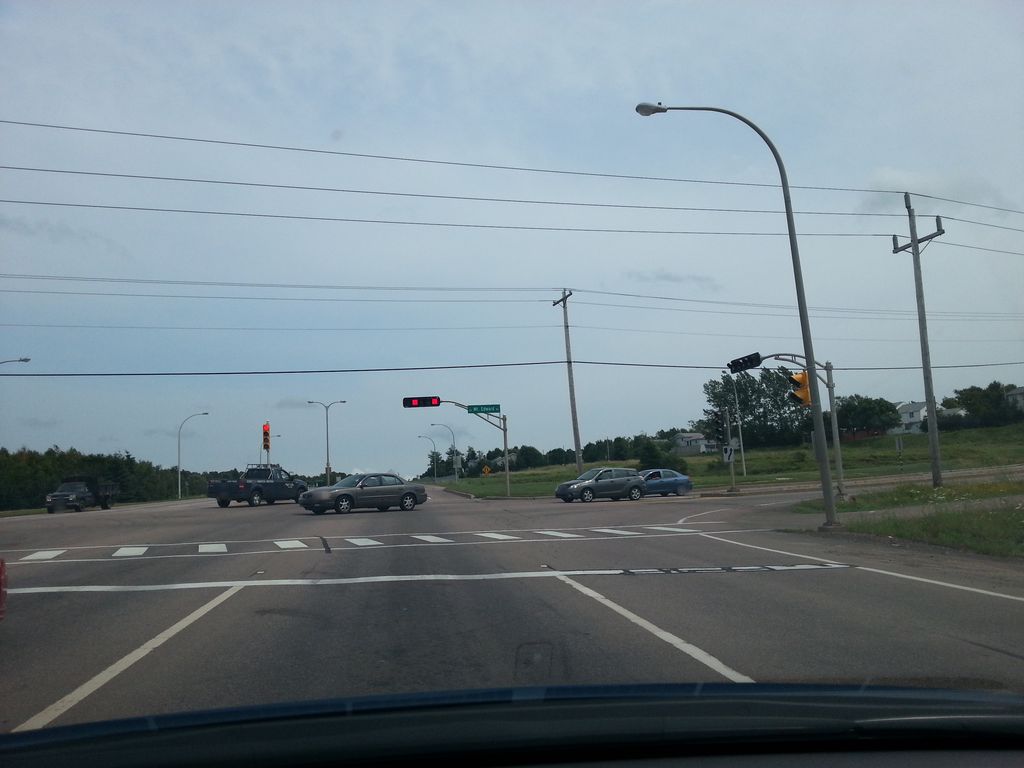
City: charlottetown